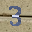
Label: 3